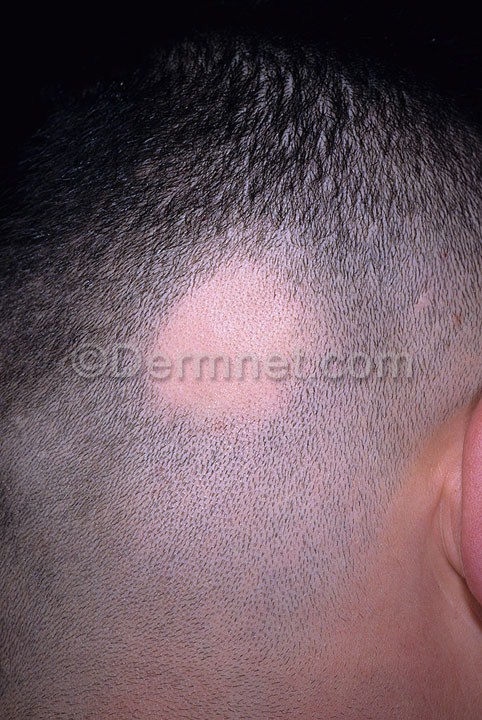
Disease: Hair Loss Photos Alopecia and other Hair Diseases